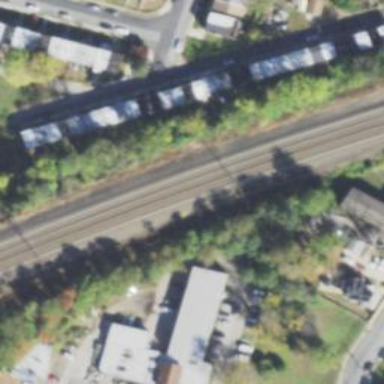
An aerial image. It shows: Railway with electrified contact lines.